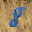
Label: 8